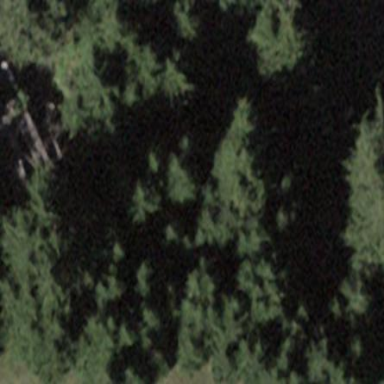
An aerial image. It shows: Mixed forest with variety of leaf types and cycles.